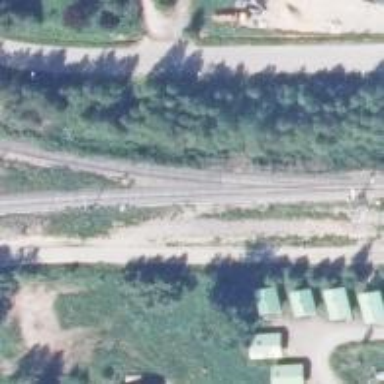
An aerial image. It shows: Railway track with continuous electrified contact lines.